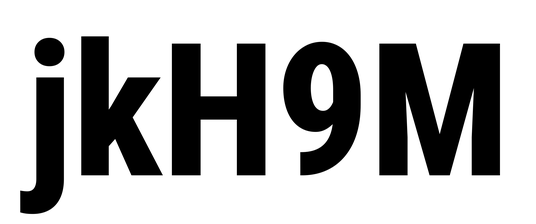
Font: Roboto_Condensed_ExtraBold